Interaction volume radius: 10 \u00c5
Interaction volume height: 20 \u00c5
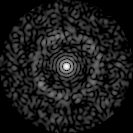
Disorder parameter: 0.823